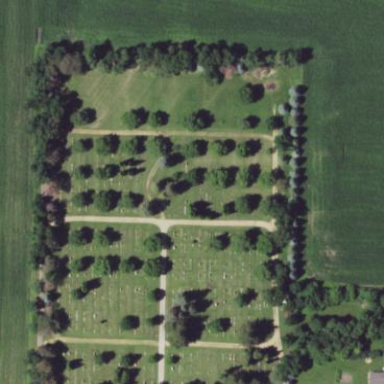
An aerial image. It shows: Cemetery.